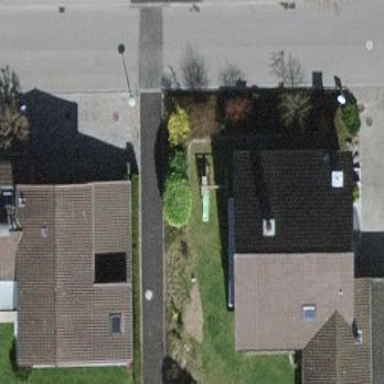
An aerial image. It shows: Detached building.